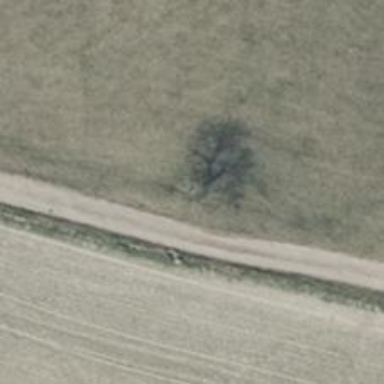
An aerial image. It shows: Deciduous broadleaved tree.